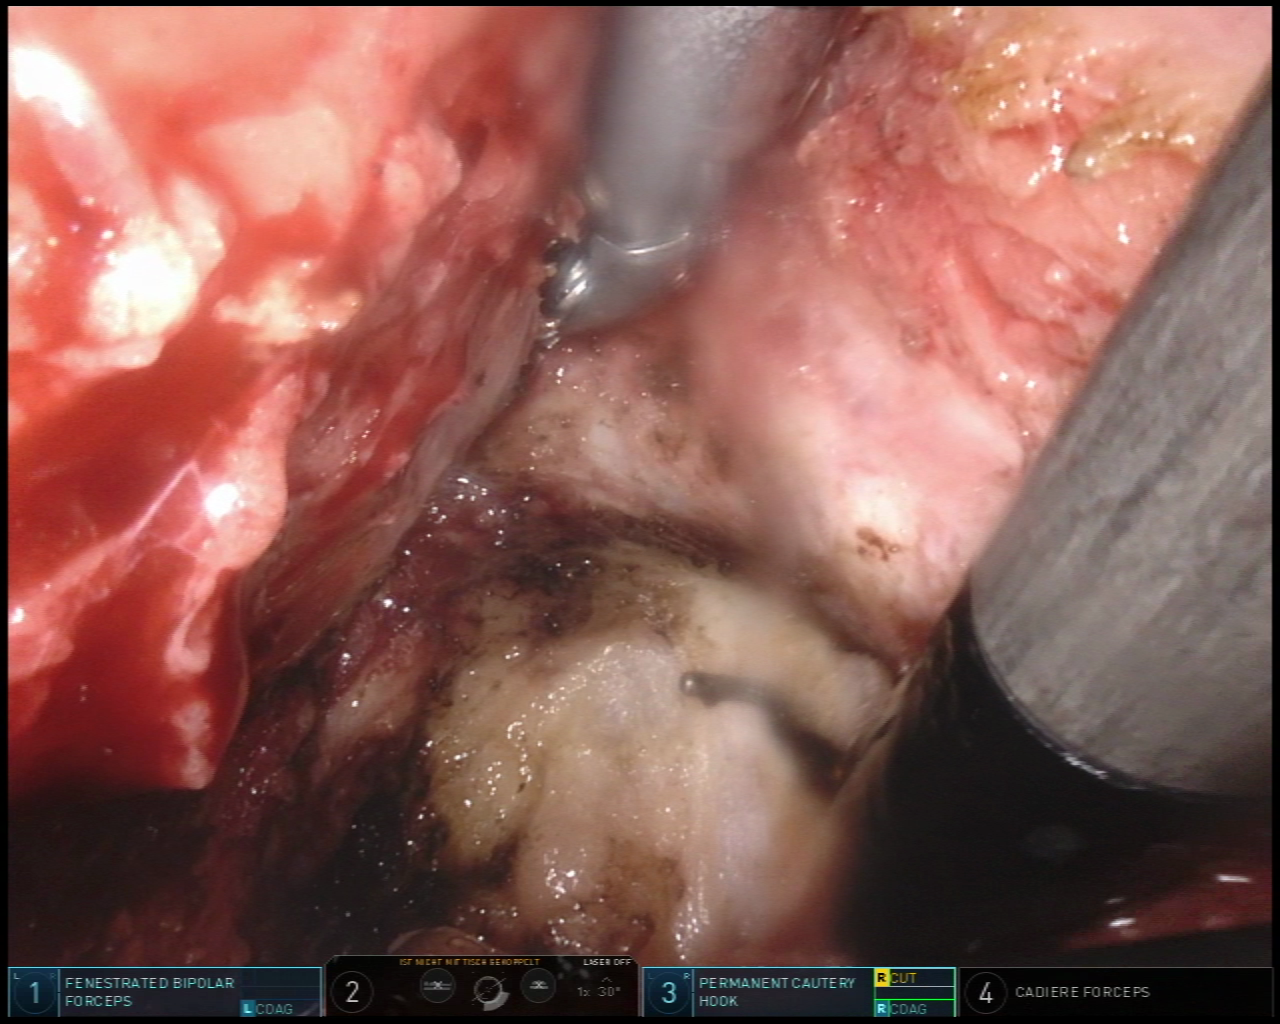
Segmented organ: vesicular_glands
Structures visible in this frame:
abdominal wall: no
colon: no
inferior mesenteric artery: no
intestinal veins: no
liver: no
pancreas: no
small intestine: no
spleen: no
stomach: no
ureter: no
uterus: no
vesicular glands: yes